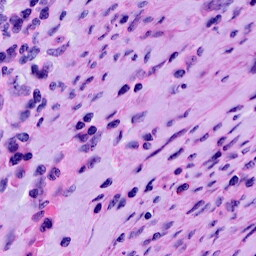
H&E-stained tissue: Cervix